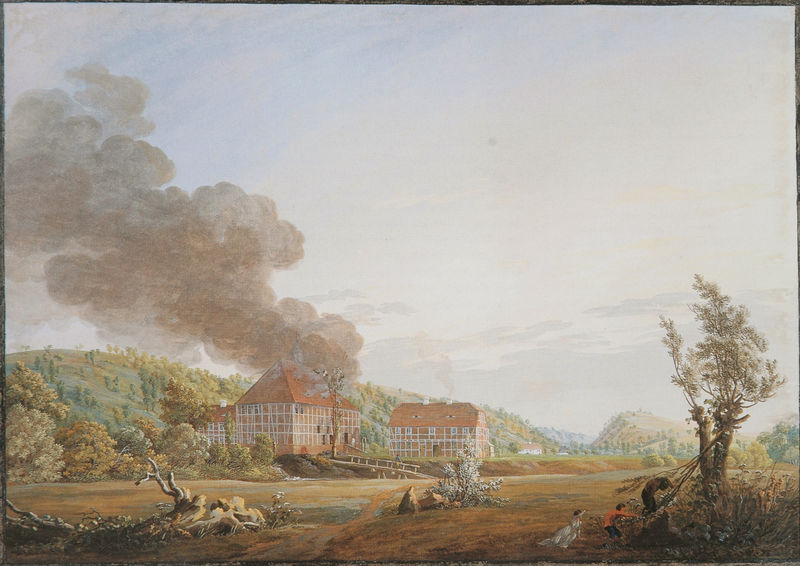
Titel: Die Glashütte in Potschappel
Künstler: Caspar David Friedrich
Standort: Schweinfurt
Institution: Museum Georg Schäfer
Schlagwörter: baum, berg, blau, feuer, gemälde, himmel, mann, wasser, weiß, wolken, bäume, fluss, frauen, grün, landschaft, menschen, ocker, stadt, äste, fenster, frau, grau, hintergrund, holz, kleid, männer, szene, vordergrund, anlage, blick, dach, gebäude, haus, park, rot, schloss, weg, wiese, wolke, leute, malerei, hemd, mensch, tot, ast, bach, baumstamm, ebene, erde, feld, felder, horizont, häuser, hügel, morgen, natur, stamm, weide, weite, wind, brücke, busch, büsche, qualm, rauch, sträucher, kind, paar, rechts, wald, kinder, perspektive, acker, berge, fels, hang, dorf, dächer, ziegel, gelände, bauernhof, herbst, hof, brand, constable, katastrophe, steg, stämme, wehen, geländer, liegend, frühling, palast, links, brennen, wurzel, fliehen, villa, wurzeln, gut, gutshof, lanschaft, fachwerk, fachwerkhaus, gehöft, wolkne, brandt, wohnen, weise, baumstumpf, landsitz, landgut, arkadisch, stag